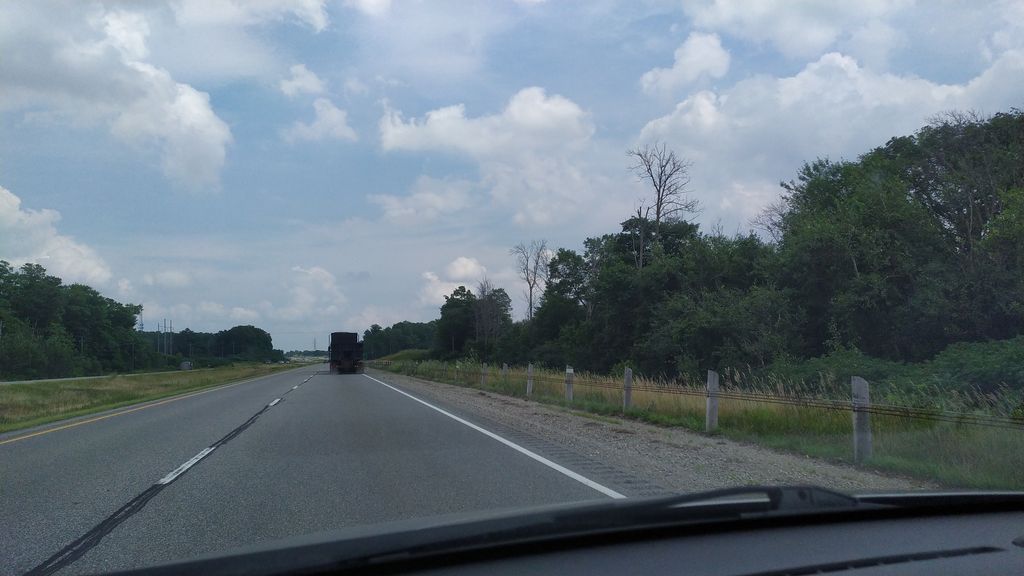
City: kitchener-waterloo